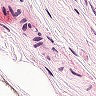
Metastatic tissue present: no